Question: i want to customize table cell to show data like this (chk image)

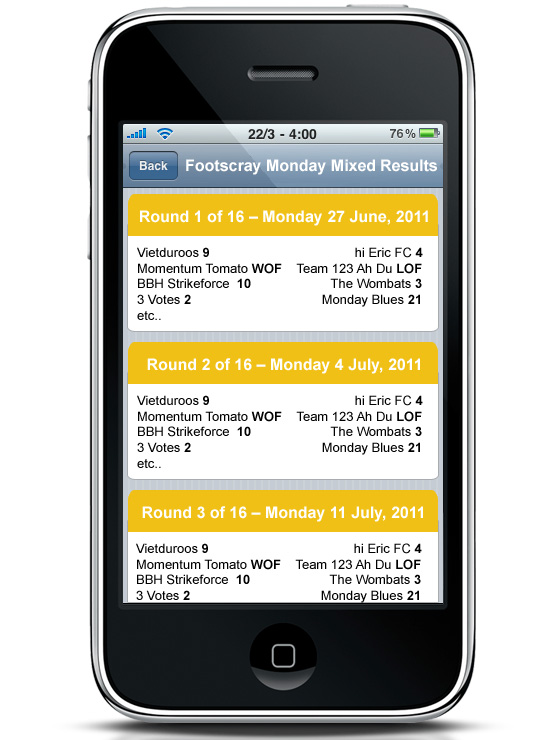
Answer: For those rows which you want set color like above the simply set this color (shown in above pic) fo cell' background color.
or find this color use digital meter and use that rgb. like this
'''
[UIColor colorWithRed:200.0/255 green:200.0/255 blue:200.0/255 alpha:1.0];
'''
replace 200.0 with your rgb values
waht you need, you need to store data in common array for simply showing single detail you need to save that in form of string others in dictionary format.
And at time of showing data.
check wheter object is string or dictionary, and show accordingly.
for checking type of object use this
'''
if([[myArray objectAtIndex:index] isKindOfClass:[NSString class]])
'''